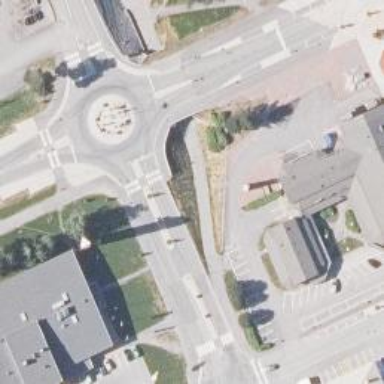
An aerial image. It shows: Asphalt cycleway.